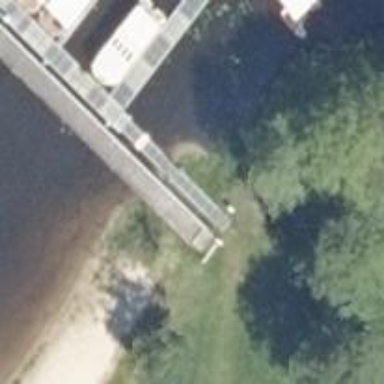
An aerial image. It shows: Man-made pier.